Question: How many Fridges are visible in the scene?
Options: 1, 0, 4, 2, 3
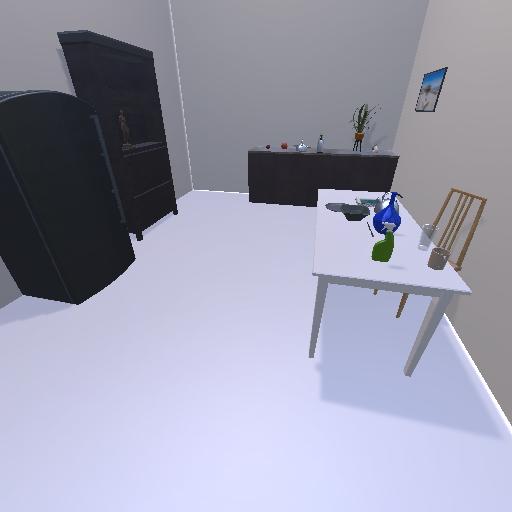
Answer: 1